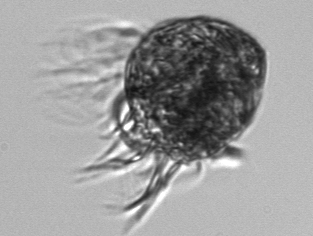
Label: Pelagostrobilidium